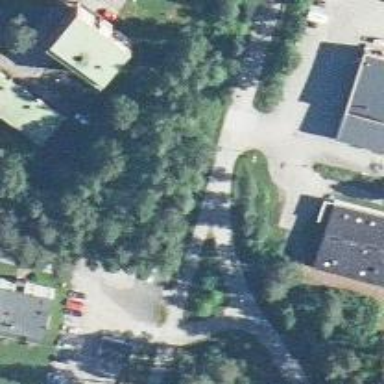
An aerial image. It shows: Asphalt cycleway.